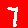
Digit: 7